I will show an image sequence of human cooking. I have annotated the images with numbered circles. Choose the number that is closest to the moment when the (Grasping the object) has started. You are a five-time world champion in this game. Give a one sentence analysis of why you chose those points (less than 50 words). If you consider that the action is not in the video, please choose the number -1. Provide your answer at the end in a json file of this format: {"points": []}
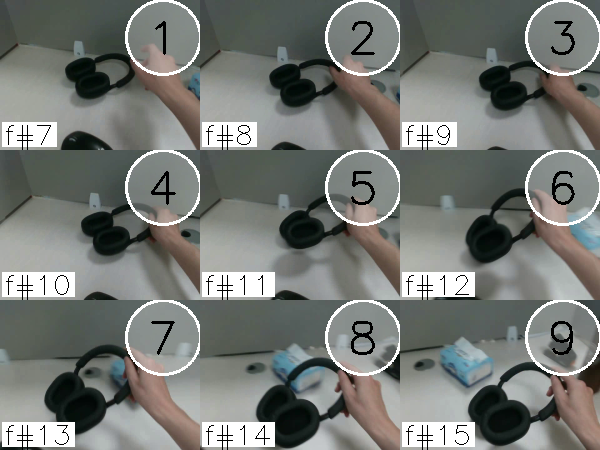
Frame 3 shows the clearest moment of hand-object contact.
{"points": [3]}